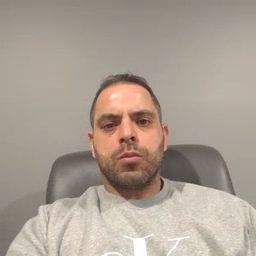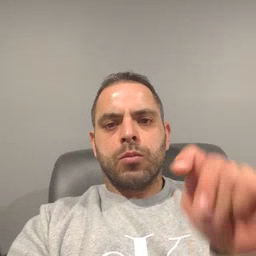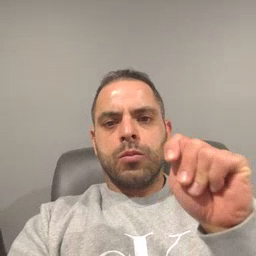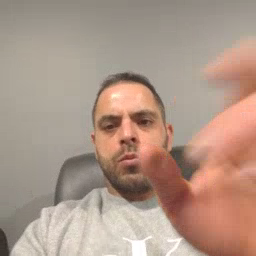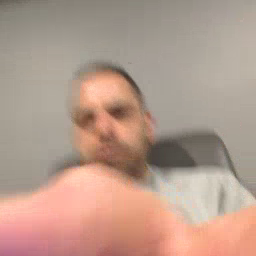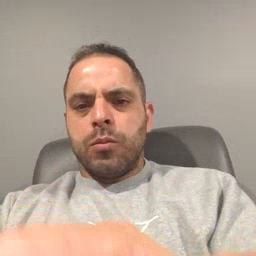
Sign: potty